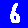
Digit: 6